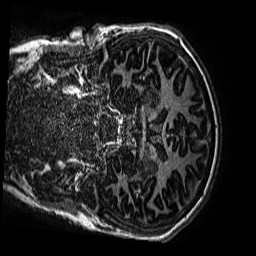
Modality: MP2RAGE
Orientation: coronal
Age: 13
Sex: male
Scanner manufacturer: siemens
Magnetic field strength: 3 T
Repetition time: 4 s
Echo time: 0.00299 s